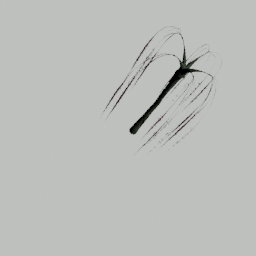
Label: nature